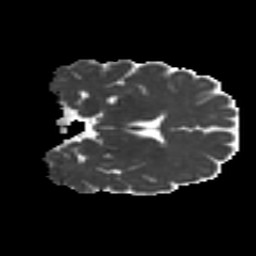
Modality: MD
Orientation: coronal
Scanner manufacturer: siemens
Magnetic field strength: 3 T
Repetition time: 4.16 s
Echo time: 0.0806 s